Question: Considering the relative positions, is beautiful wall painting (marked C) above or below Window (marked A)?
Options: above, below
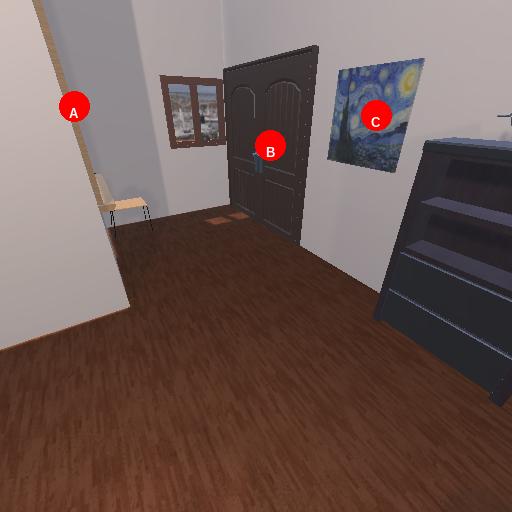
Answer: above